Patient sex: M
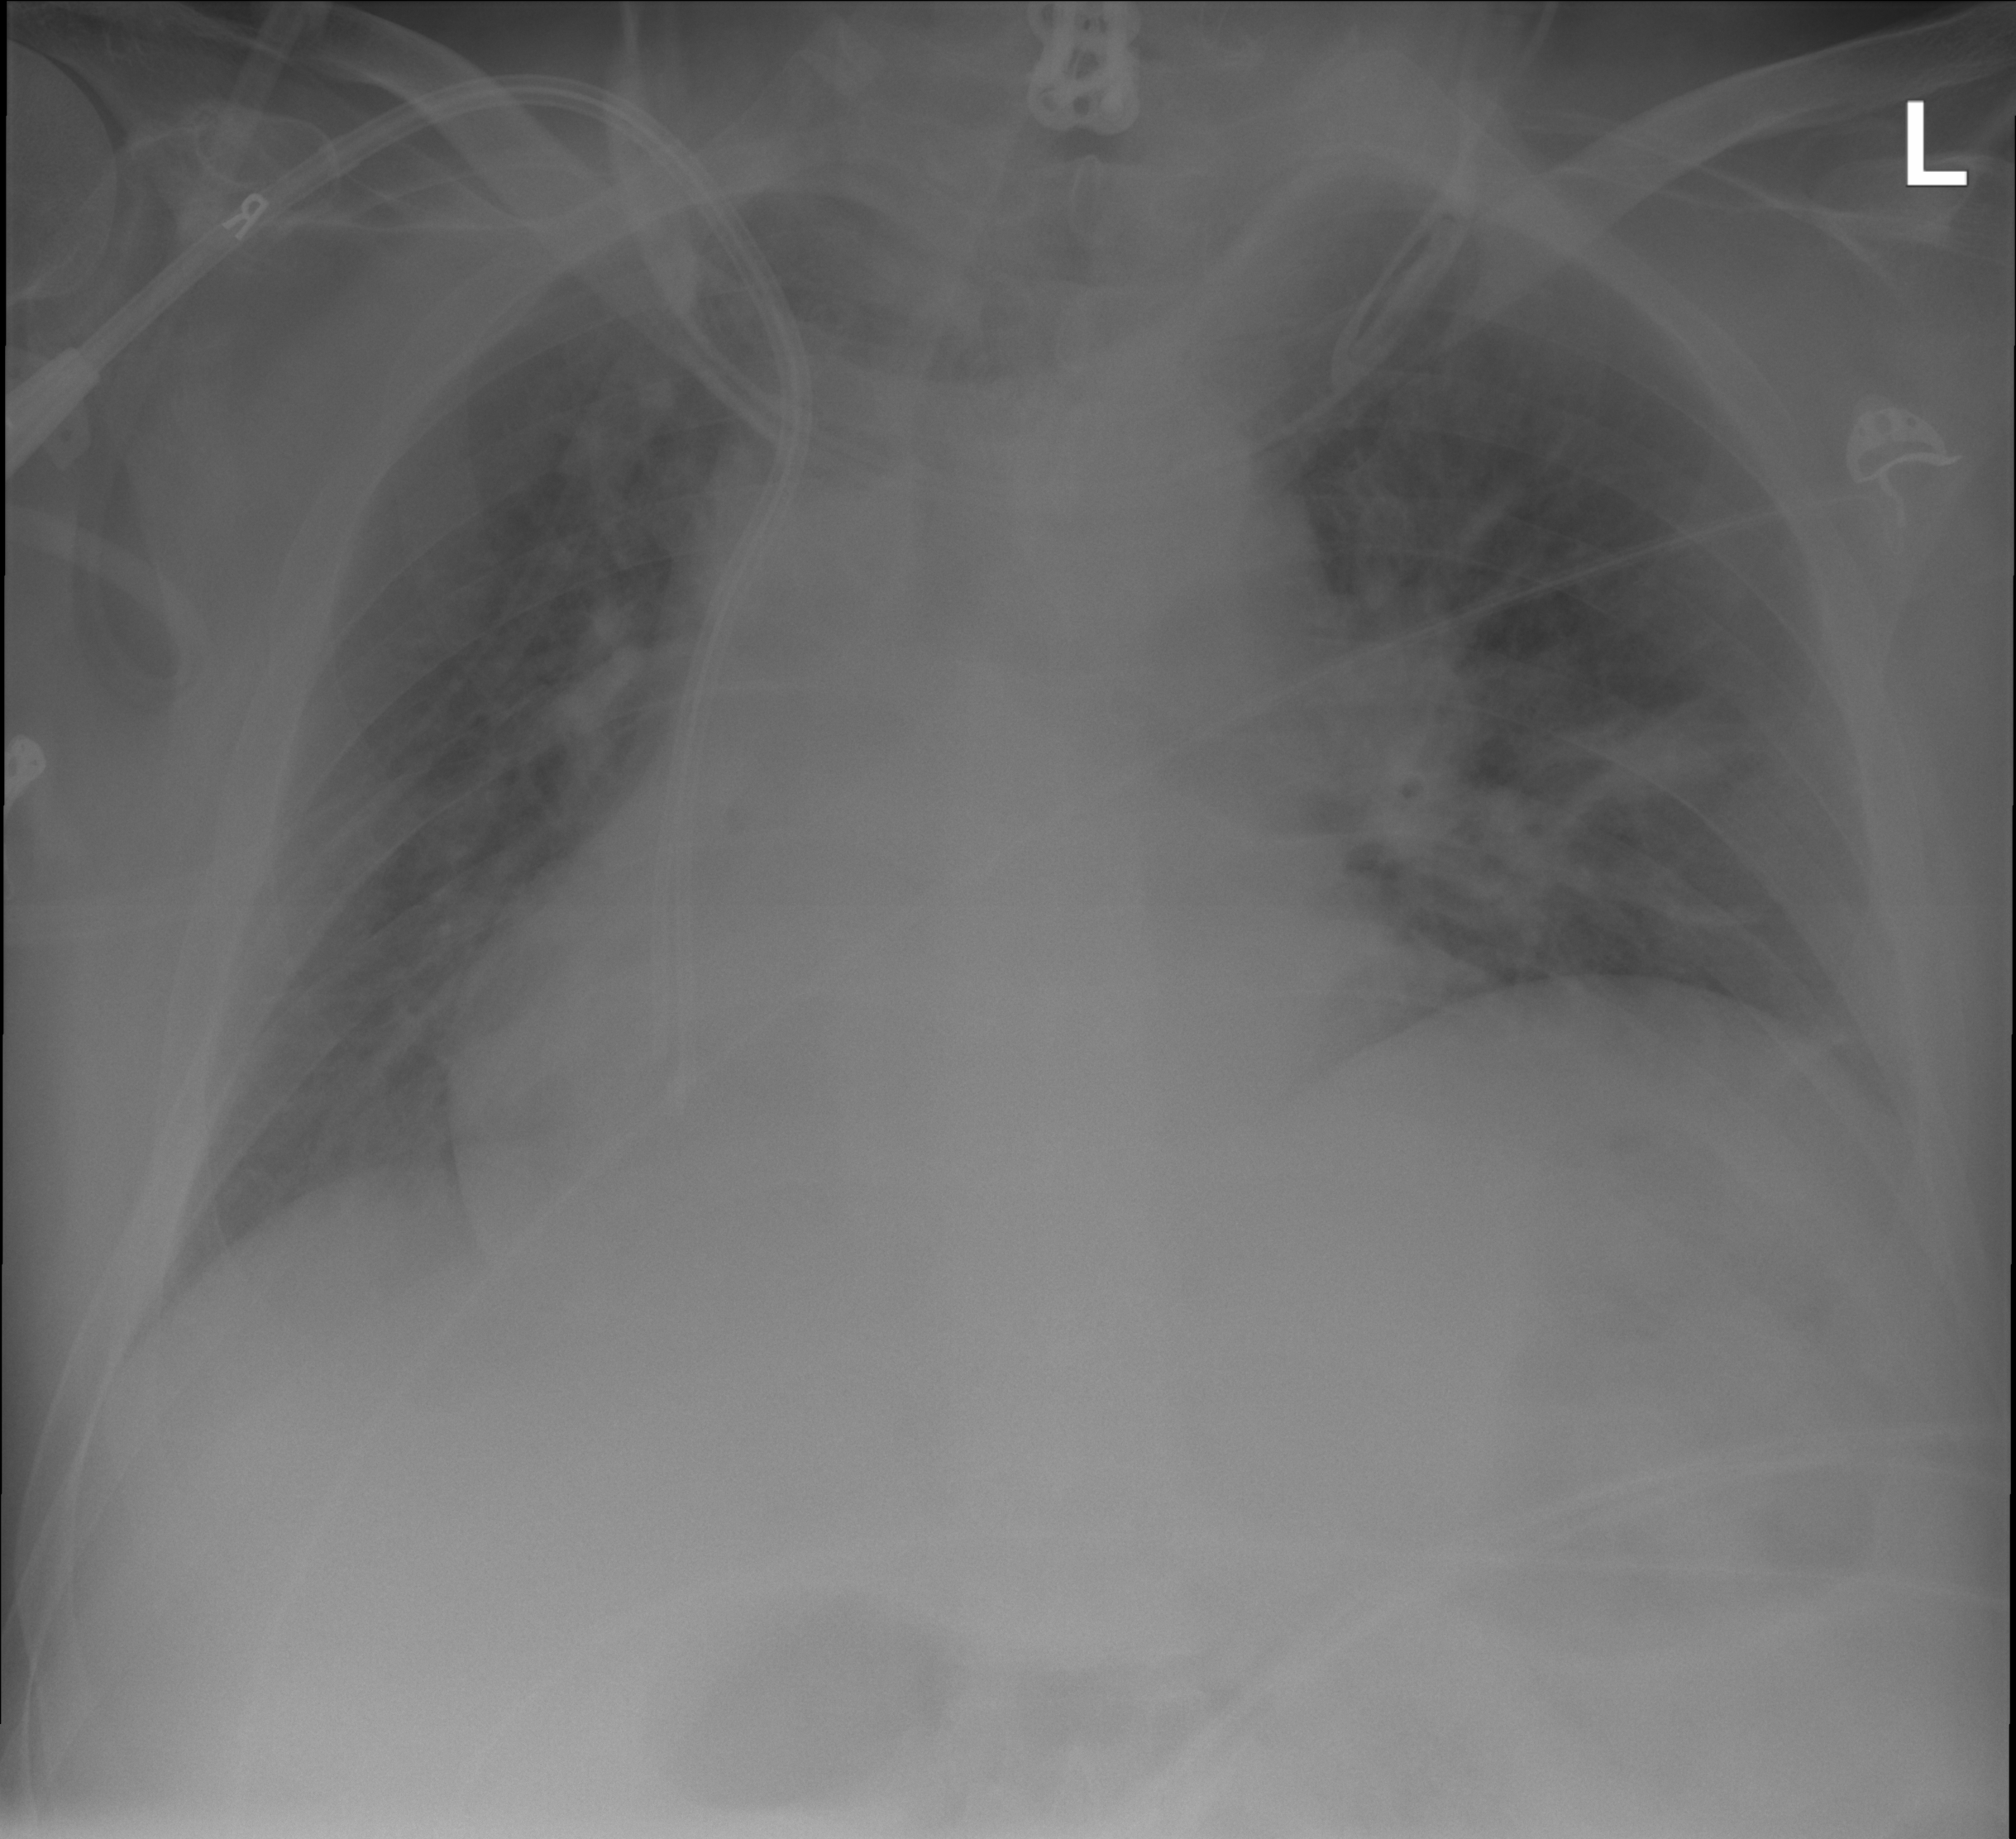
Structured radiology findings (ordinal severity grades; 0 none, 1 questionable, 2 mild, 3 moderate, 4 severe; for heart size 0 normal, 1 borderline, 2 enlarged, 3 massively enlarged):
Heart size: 2
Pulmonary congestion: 2
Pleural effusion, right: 0
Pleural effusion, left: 0
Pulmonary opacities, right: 0
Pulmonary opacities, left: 2
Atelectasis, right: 0
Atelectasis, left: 2